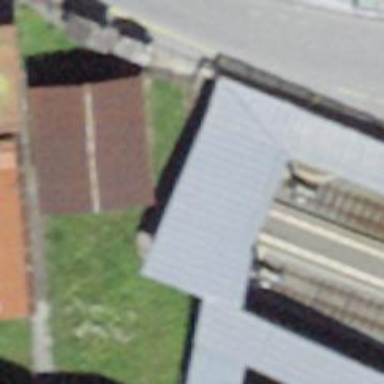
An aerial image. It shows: Shelter for public transport.